Field crop: maize
Growth stage: 2
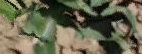
Species: maize